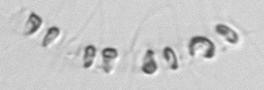
Label: Chaetoceros_socialis